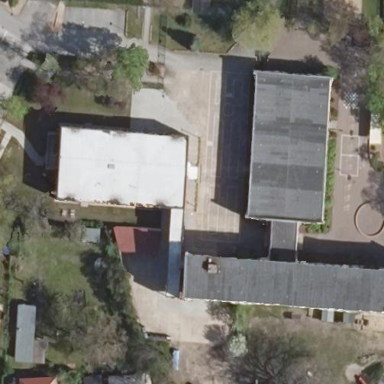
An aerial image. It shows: School.